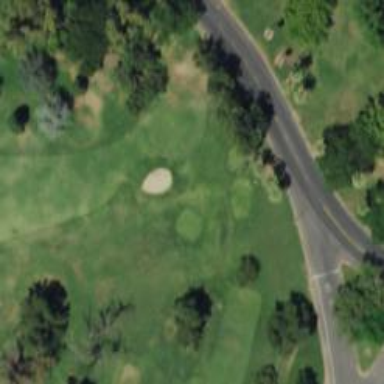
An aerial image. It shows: Golf tee.